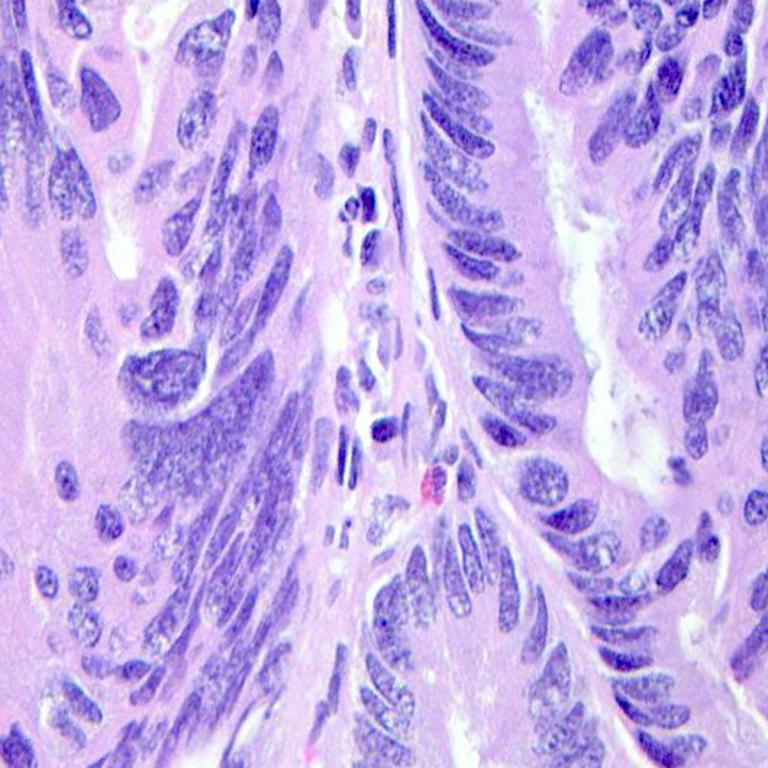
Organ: colon
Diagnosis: adenocarcinomas